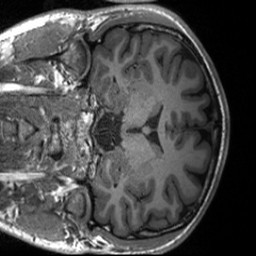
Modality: T1w
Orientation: coronal
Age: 22
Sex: male
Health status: healthy
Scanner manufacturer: siemens
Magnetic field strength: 3 T
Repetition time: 2 s
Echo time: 0.00232 s